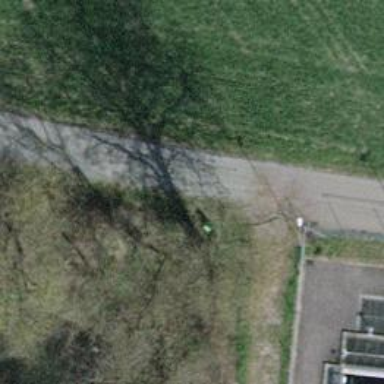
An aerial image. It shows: Grassy path.